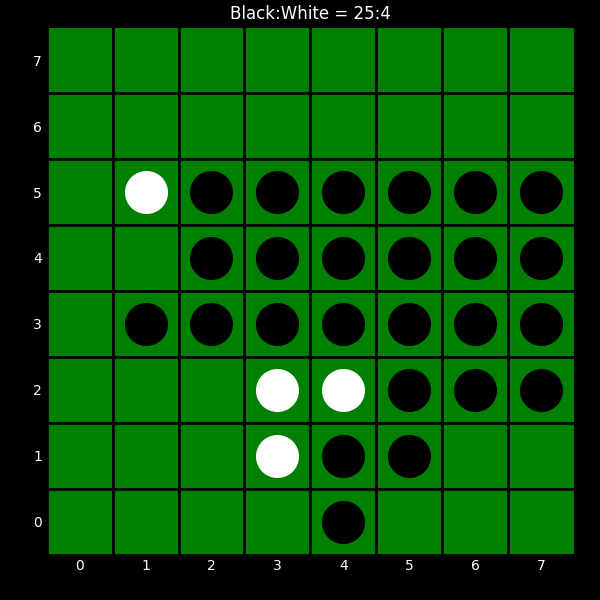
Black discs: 25
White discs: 4